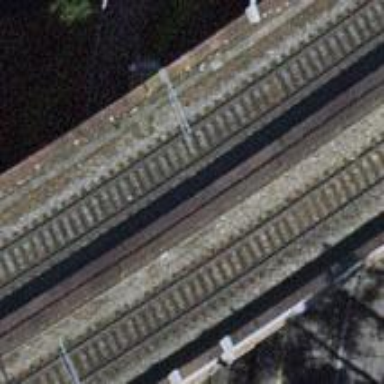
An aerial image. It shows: Railway bridge with electrified tracks and single rail.